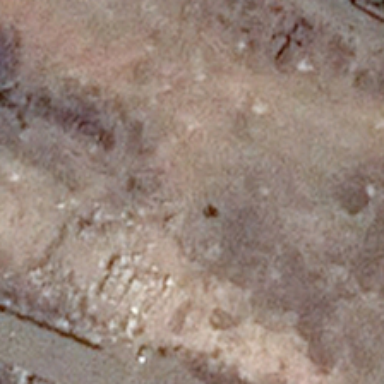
It is a piece of khaki bareland .